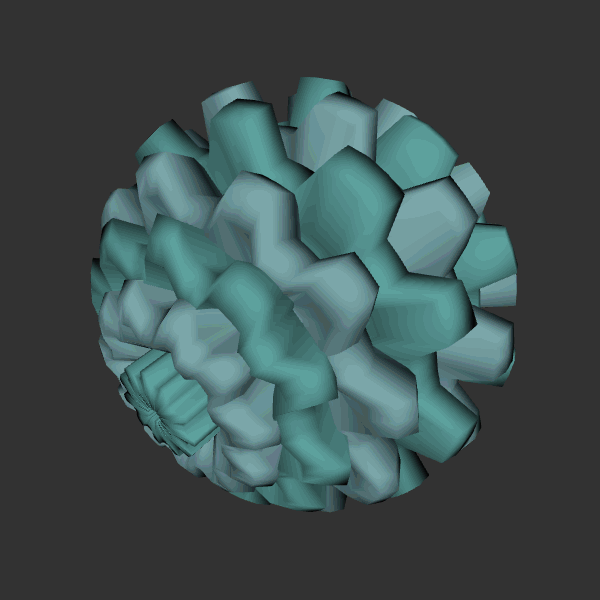
Background: dark